Question: I need to customize the file upload button from the below form.

Now my fileupload button looks like fileupload image.I need to customize it like customize-file upload image
'''
<form id="myform" action="" enctype="multipart/form-data">
<input id="tele" type="file" name="filename" />
<br/>
<input class="btn" type="submit" value="Upload" />
</form>
'''
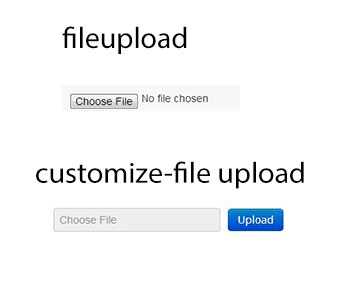
Answer: After watching your image, i think u want input type as a textbox and not button.Can u try with keeping input type file as hidden and have textbox like this
'''
<input id="txt" type = "text" value = "Choose File"
onclick ="javascript:document.getElementById('file').click();">
<input id = "file" type="file" style='visibility: hidden;' name="img" onchange="ChangeText(this, 'txt');"/>
function ChangeText(oFileInput, sTargetID) {
document.getElementById(sTargetID).value = oFileInput.value;
}
'''
You can easily apply css to this textbox
<URL>